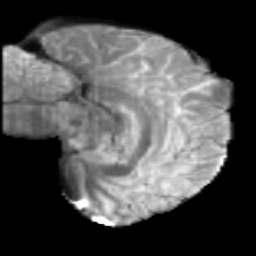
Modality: T2w
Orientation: sagittal
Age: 46
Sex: male
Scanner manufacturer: siemens
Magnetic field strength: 3 T
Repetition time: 5 s
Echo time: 0.092 s